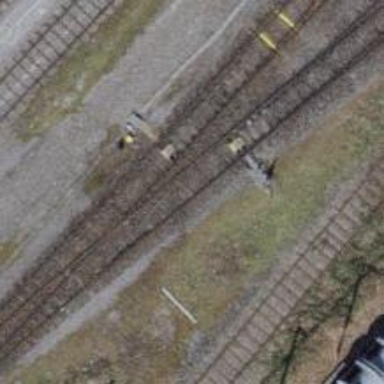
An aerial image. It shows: Railway switch.